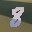
Label: 8